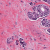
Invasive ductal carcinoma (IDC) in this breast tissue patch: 1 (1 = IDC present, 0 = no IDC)